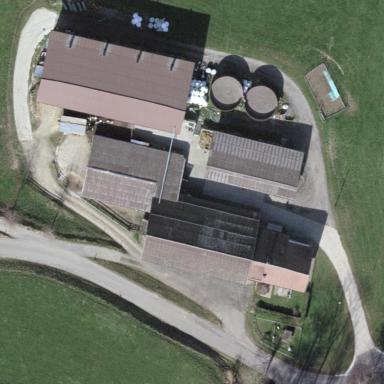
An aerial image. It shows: Farm with farmyard.